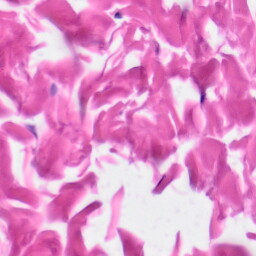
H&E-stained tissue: Skin